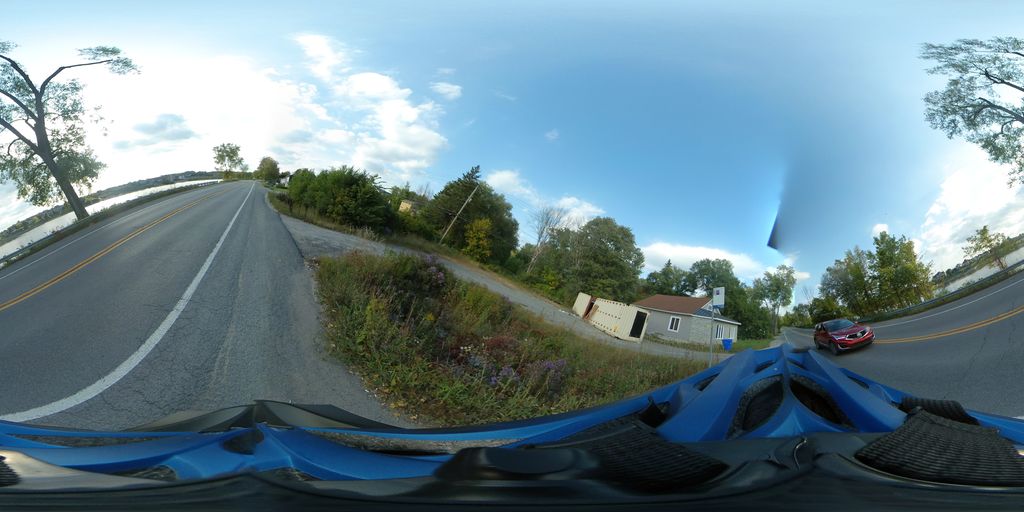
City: ottawa-gatineau